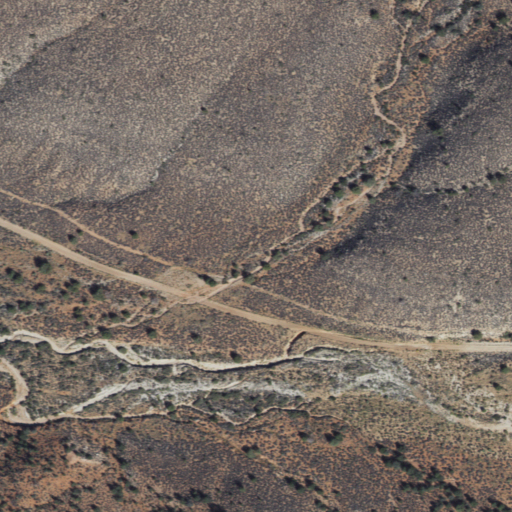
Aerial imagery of valley in Arizona named Coyote Canyon containing only shrub